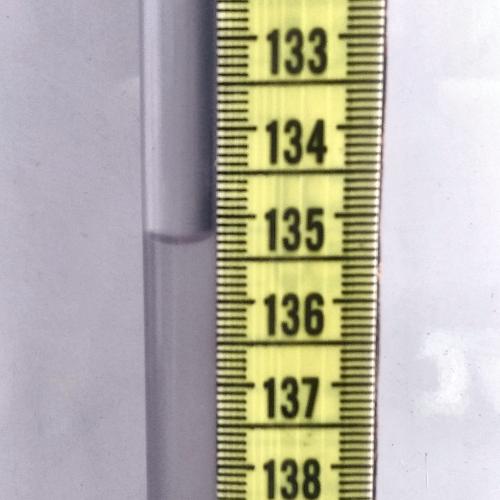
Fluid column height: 135.3 cm